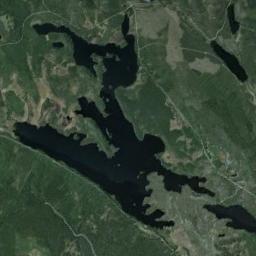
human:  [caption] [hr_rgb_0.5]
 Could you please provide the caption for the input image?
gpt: Some lakes of different sizes lie on a flat ground covered with vegetation and the water is dark blue .

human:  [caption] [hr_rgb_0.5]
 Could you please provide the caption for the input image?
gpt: There are many lakes of different shapes and sizes .

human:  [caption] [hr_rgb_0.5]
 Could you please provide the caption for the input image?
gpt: The lake in the picture is surrounded by green fields .

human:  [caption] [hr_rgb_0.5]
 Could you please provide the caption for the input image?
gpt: There is an irregular blue lake on the ground with green vegetation, And there are some small lakes next to it .

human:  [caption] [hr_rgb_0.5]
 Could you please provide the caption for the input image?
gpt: There are green meadows and rivers around the lakes .